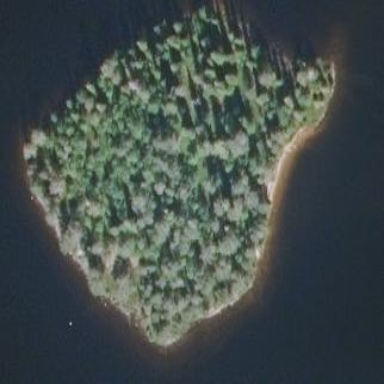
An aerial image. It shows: Islet.